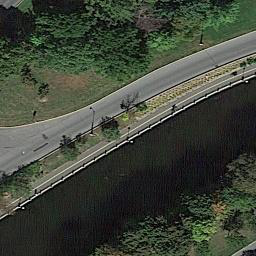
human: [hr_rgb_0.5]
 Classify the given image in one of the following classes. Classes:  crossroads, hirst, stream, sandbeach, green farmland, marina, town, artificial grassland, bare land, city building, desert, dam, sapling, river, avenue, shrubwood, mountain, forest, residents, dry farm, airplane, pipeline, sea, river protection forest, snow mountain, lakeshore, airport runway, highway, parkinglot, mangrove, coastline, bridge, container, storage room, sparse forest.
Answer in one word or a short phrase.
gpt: river